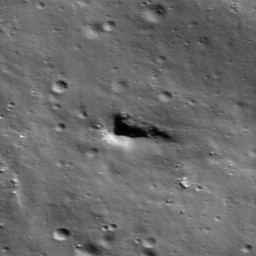
Pit: Rutherfurd 3
Host crater: Rutherfurd
Host type: impact_melt
Lunar coordinates: latitude -60.775, longitude 348.208